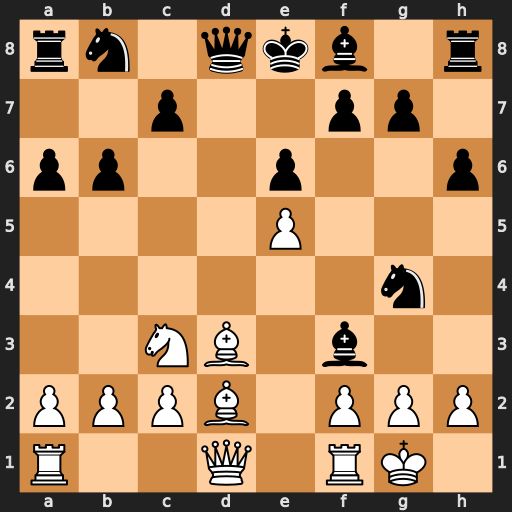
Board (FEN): rn1qkb1r/2p2pp1/pp2p2p/4P3/6n1/2NB1b2/PPPB1PPP/R2Q1RK1
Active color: w
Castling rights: kq
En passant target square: -
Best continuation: Qxf3 Nxe5 Qxa8